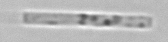
Label: Bacillariophyceae